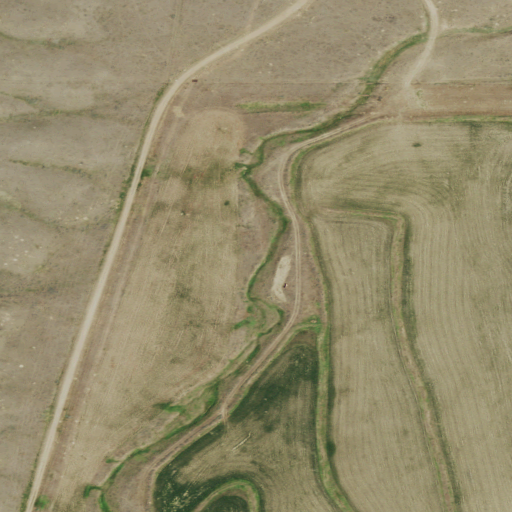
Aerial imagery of valley in Montana named Lush Coulee containing cultivated crops, grassland, and shrub